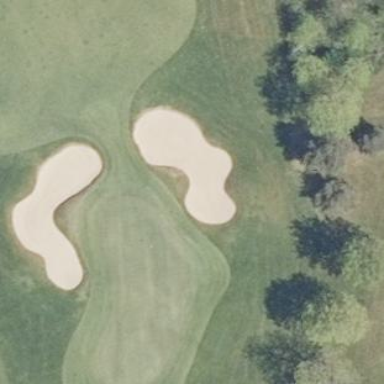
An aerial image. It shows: Bunker on golf course.